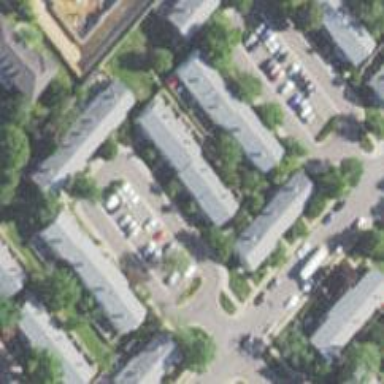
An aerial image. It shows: Neighborhood.